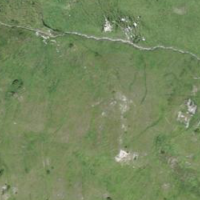
EUNIS habitat code: 26
Species observed at this site:
Lysandra coridon
Erebia melampus
Erebia ligea
Parnassius apollo
Boloria titania
Erebia alberganus